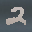
Label: 2